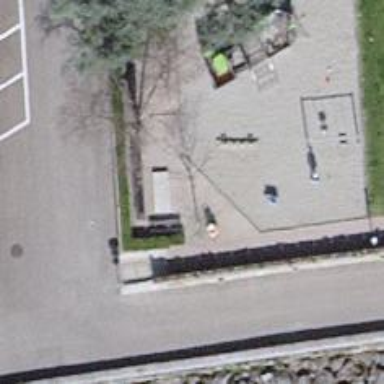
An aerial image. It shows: Playground featuring seesaw.